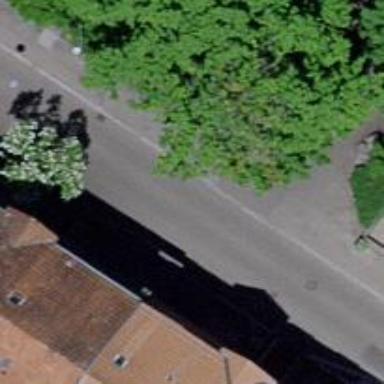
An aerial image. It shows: Residential road with separate asphalt sidewalk.